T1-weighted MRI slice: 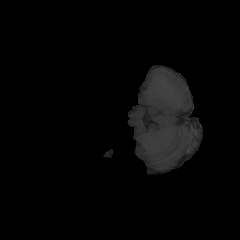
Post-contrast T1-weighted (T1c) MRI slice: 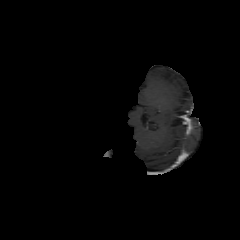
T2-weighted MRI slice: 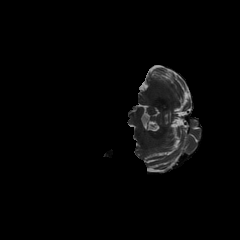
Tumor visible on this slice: no